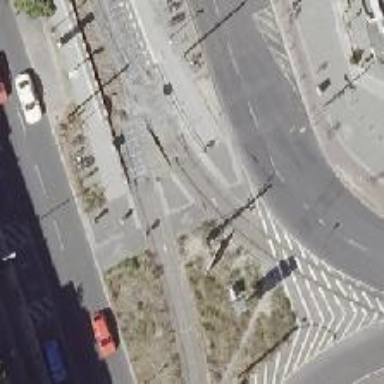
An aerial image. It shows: Footway located on traffic island.